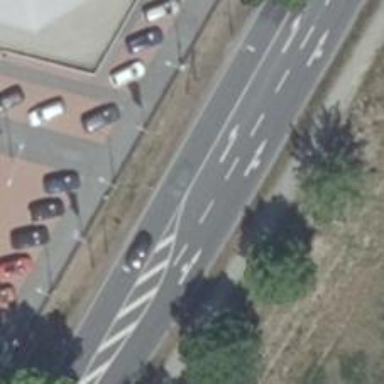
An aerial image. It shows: Asphalt road categorized as primary highway with traffic calming island.